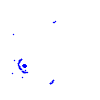
Particle: kaon